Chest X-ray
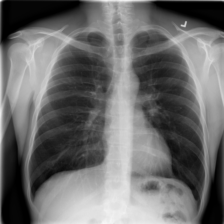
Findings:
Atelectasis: negative
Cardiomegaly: negative
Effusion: negative
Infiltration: negative
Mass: negative
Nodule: negative
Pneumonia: negative
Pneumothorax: negative
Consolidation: negative
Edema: negative
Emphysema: negative
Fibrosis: negative
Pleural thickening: negative
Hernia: negative